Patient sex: M
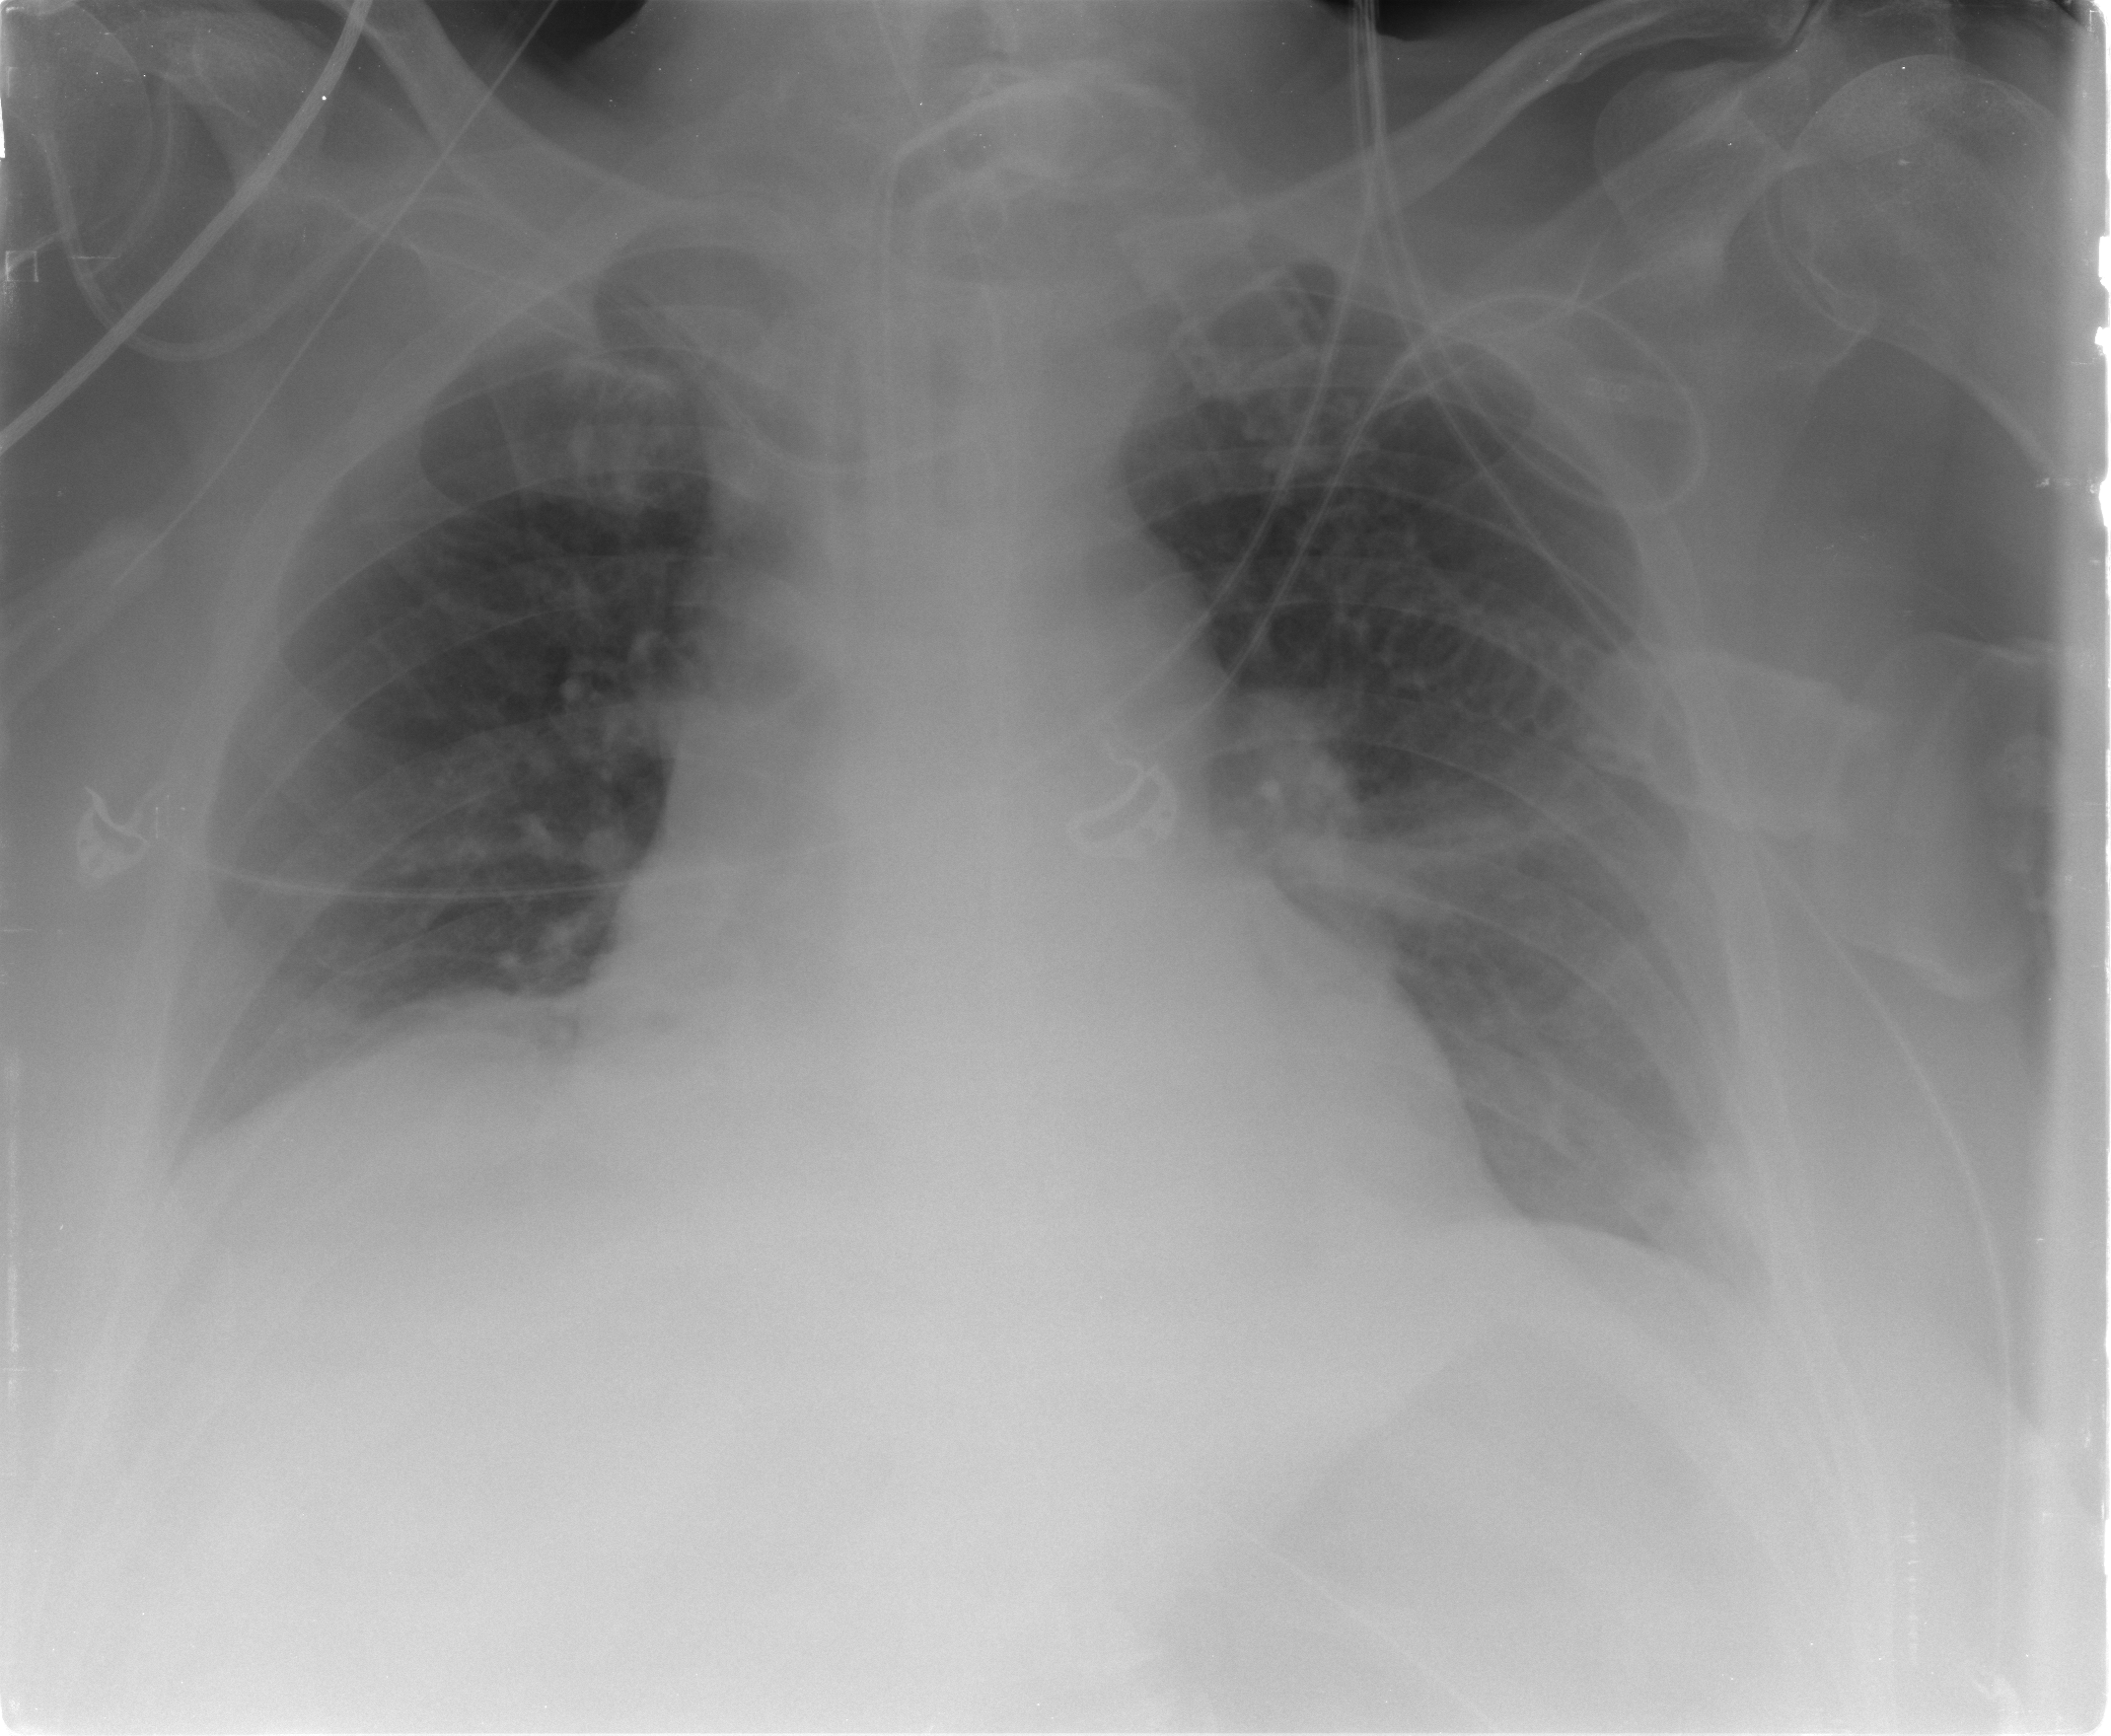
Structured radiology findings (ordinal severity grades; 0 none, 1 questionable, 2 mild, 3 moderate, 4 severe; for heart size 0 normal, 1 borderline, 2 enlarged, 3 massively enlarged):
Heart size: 0
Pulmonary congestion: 0
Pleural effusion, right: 0
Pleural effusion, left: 2
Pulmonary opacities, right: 0
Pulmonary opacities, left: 0
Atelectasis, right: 2
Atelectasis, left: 2